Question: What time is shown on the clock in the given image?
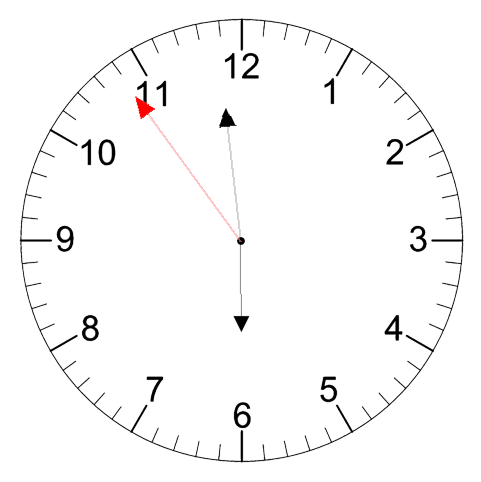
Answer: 05:58:54